【题型】解答题　【知识点】平面几何　【难度】easy
如图，线段 $A_1B_1$、$B_1C_1$、$A_2B_2$、$B_2C_2$ 的端点都在边长为 1 的小正方形的顶点上，这四条线段是成比例线段吗？为什么？

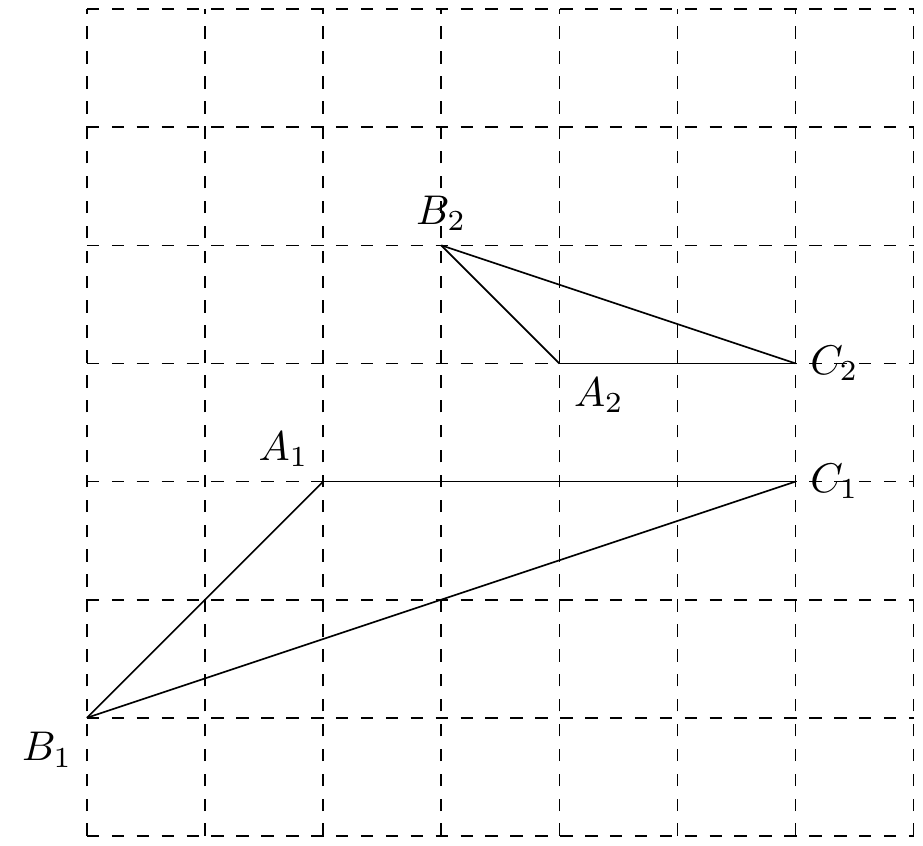
【解答】
试题分析：分别计算出这四条线段的长度，然后判断即可。

试题解析：解：成比例。理由如下：

$A_1B_1 = \sqrt{2^2 + 2^2} = 2\sqrt{2}$, $B_1C_1 = \sqrt{2^2 + 6^2} = 2\sqrt{10}$;

$A_2B_2 = \sqrt{1^2 + 1^2} = \sqrt{2}$, $B_2C_2 = \sqrt{1^2 + 3^2} = \sqrt{10}$.

$\because A_2B_2 : B_2C_2 = \sqrt{2} : \sqrt{10} = 1 : \sqrt{5}$, $A_1B_1 : B_1C_1 = 2\sqrt{2} : 2\sqrt{10} = 1 : \sqrt{5}$,
$\therefore A_2B_2 : B_2C_2 = A_1B_1 : B_1C_1$,
$\therefore A_2B_2$, $B_2C_2$, $A_1B_1$, $B_1C_1$ 成比例。